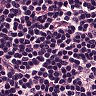
Metastatic tissue present: no